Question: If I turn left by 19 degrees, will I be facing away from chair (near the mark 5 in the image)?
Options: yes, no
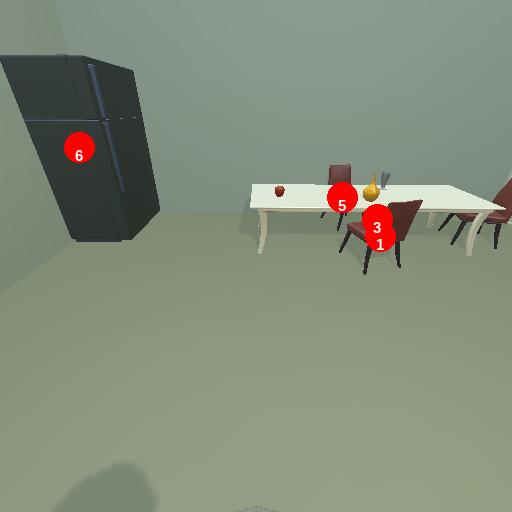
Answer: yes